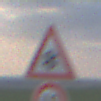
Verkehrszeichen: SchneeOderEisglaette
Zusatzzeichen unten: Geschwindigkeit40
Umgebung: Outdoor, Nature
Tageszeit: SunriseSunset
Wetter: PartlyCloudy
Licht: Natural
Jahreszeit: NotSpecified
Kontrast: LowContrast